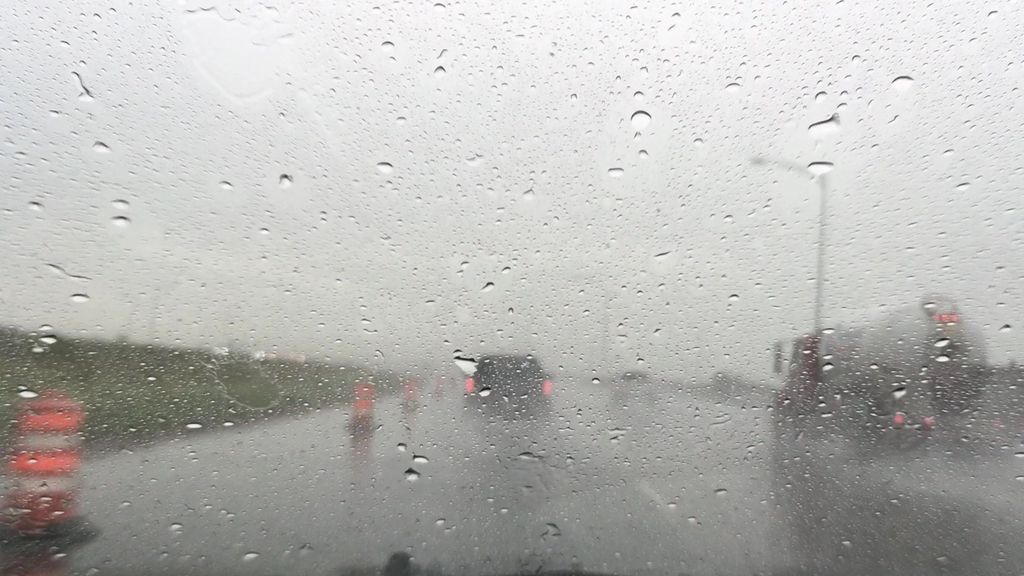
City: edmonton